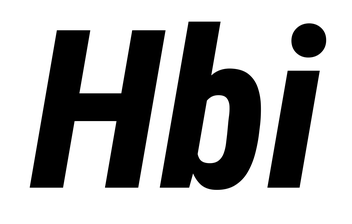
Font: Roboto-Italic_Condensed_ExtraBold_Italic